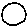
Label: circle